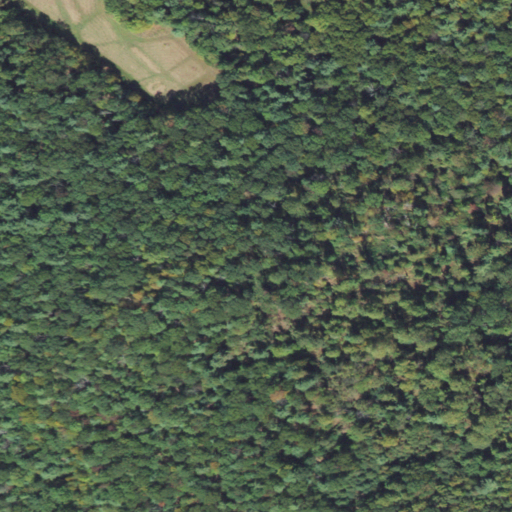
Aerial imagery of mountain in Pennsylvania named Wildcat Knob containing deciduous forest, mixed forest, and pasture